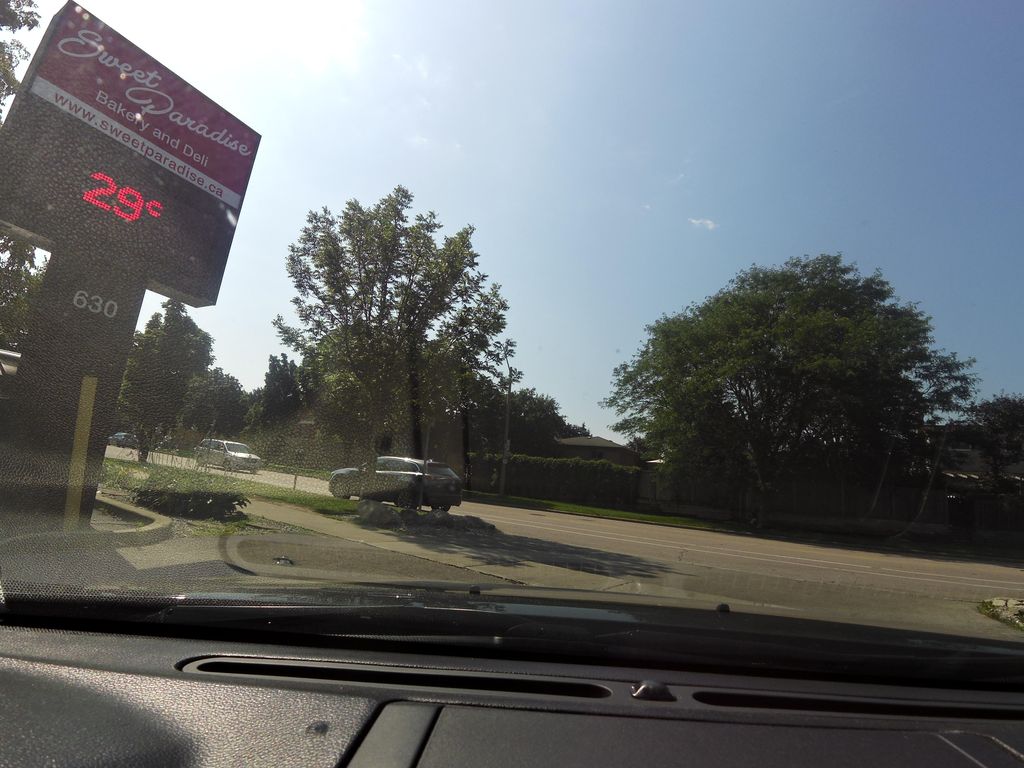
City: hamilton